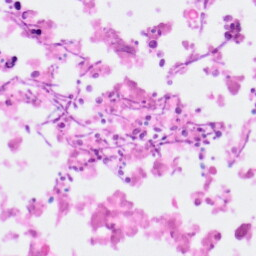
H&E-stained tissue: Pancreatic